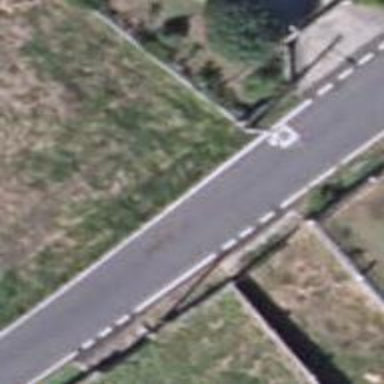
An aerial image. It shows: Unclassified road with asphalt surface.